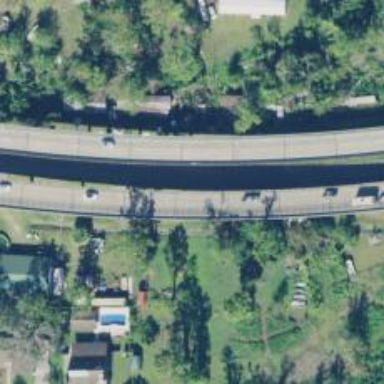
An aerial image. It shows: Bridge on trunk expressway.